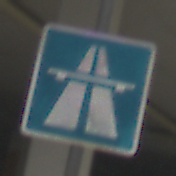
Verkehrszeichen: Autobahn
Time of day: Midday
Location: Roofed (Urban)
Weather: Overcast
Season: NotSpecified
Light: Artificial